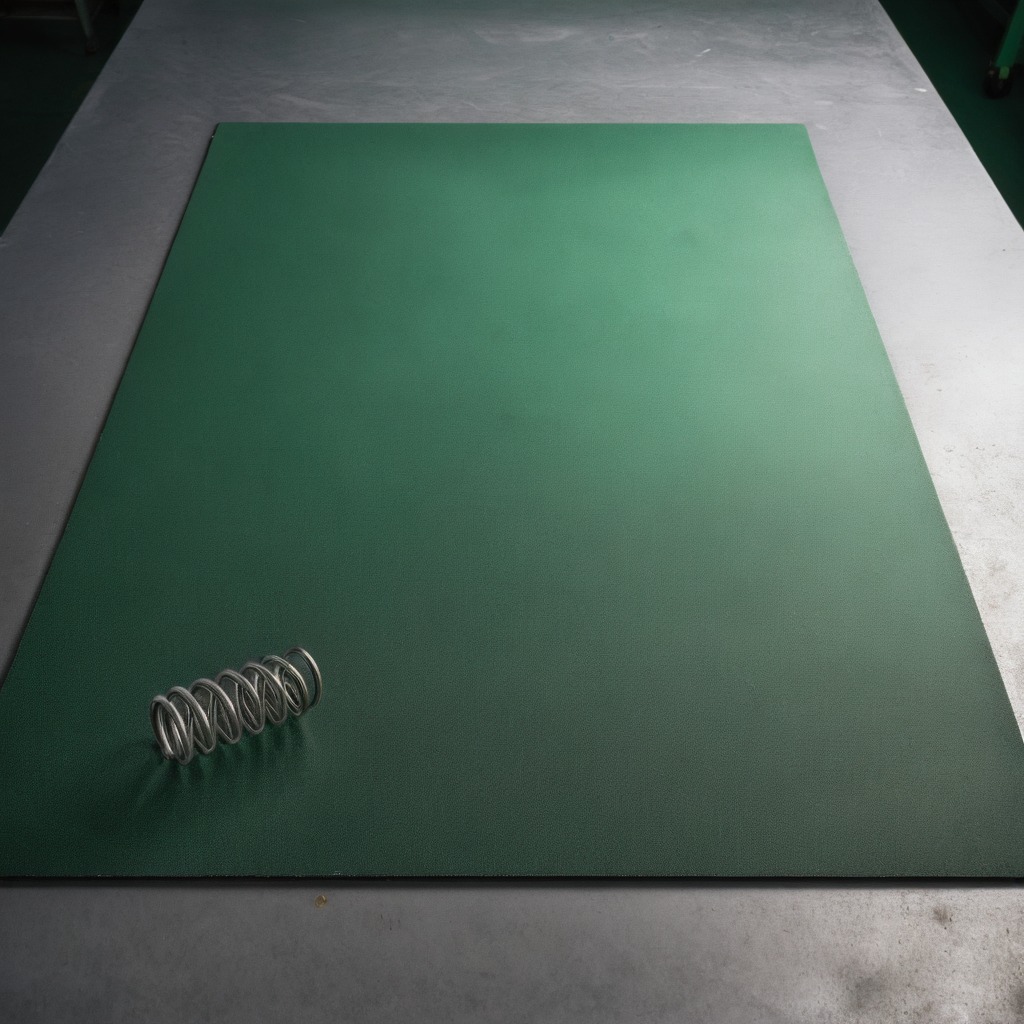
A coiled metal spring lies on the granite tabletop.